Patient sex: M
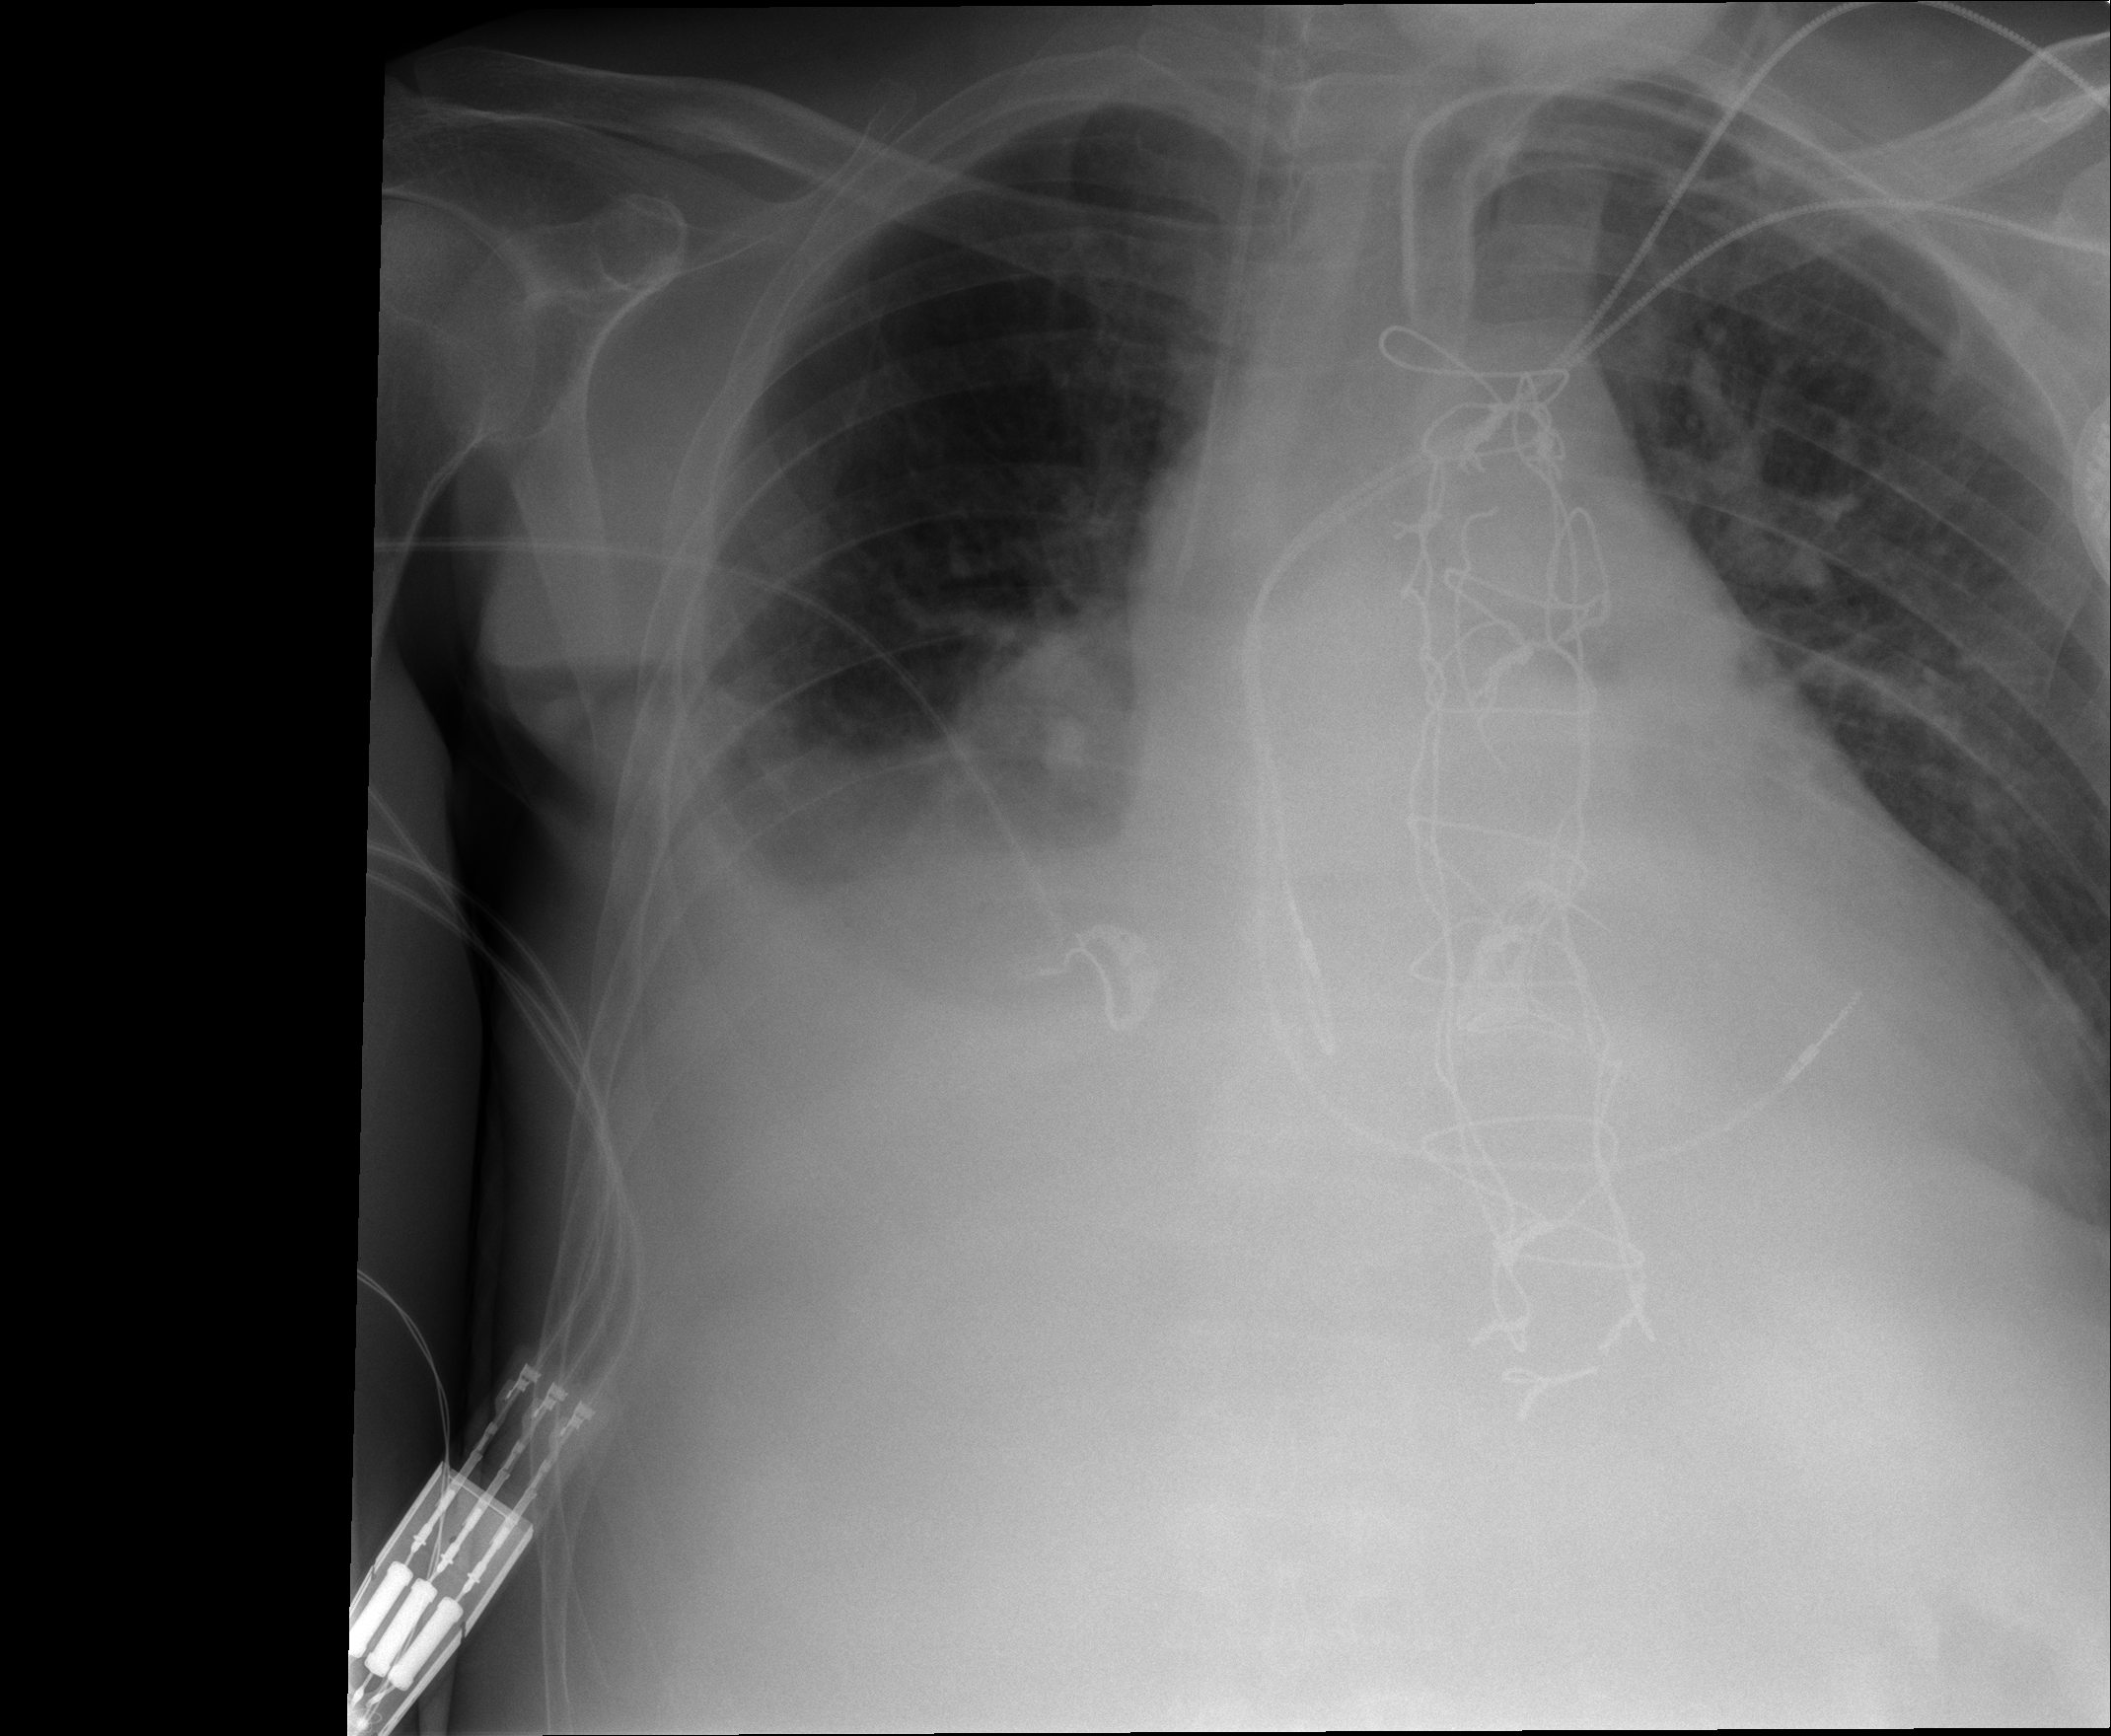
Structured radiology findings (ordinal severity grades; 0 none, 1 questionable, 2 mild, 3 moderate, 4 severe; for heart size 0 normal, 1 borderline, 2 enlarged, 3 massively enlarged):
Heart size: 3
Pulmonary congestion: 0
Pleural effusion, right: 2
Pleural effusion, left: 0
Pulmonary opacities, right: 2
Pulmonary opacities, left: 0
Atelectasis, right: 3
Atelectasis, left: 0